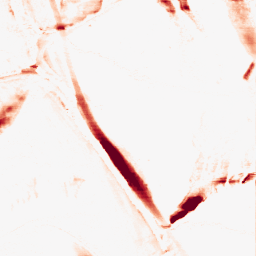
Category: morphological
Decomposition family: morphological_ellipse
Decomposition parameters: operation: opening
width: 5
height: 30
Upsampling method: sinc_blackman
Upsampling parameters: scale: 4
kernel_size: 8
Upsampling scale: 4